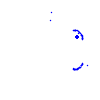
Particle: kaon